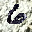
Label: 6